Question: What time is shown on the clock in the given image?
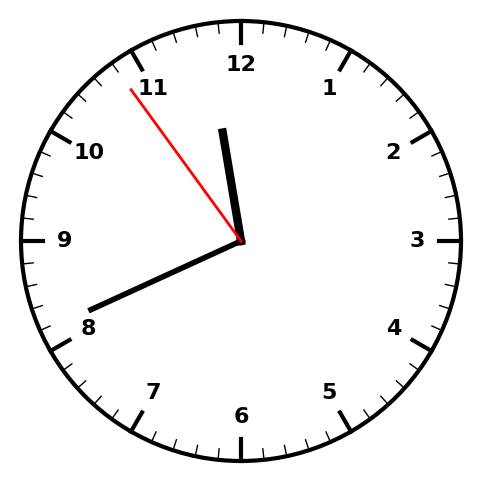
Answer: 11:40:54